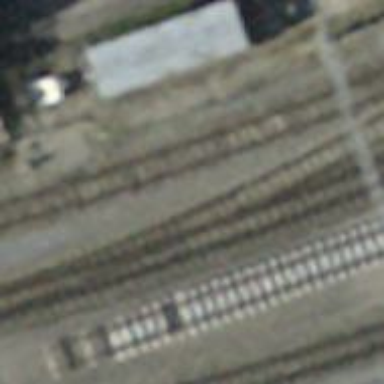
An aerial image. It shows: Narrow-gauge railway siding with electrified contact line. The siding has one track.